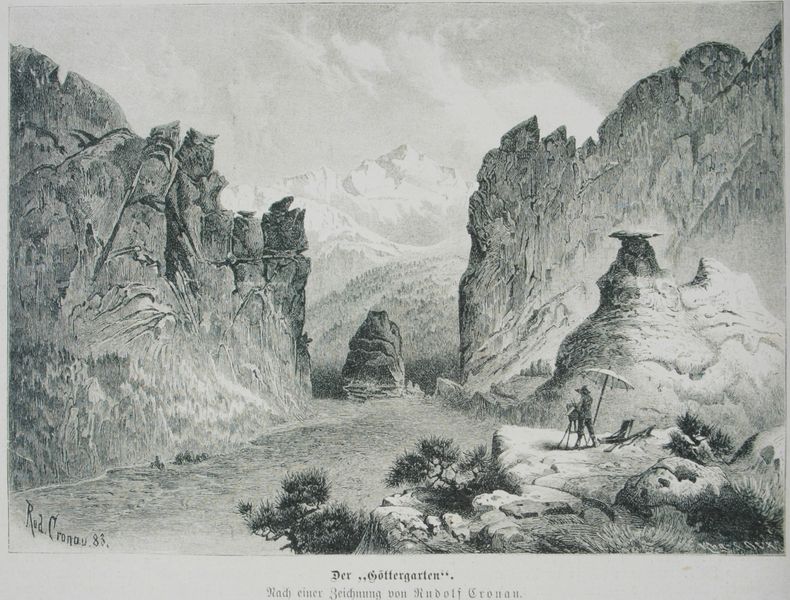
Titel: Der Göttergarten
Künstler: Rudolf Cronau
Standort: Münster
Institution: LWL-Landesmuseum für Kunst und Kulturgeschichte
Schlagwörter: baum, berg, felsen, himmel, mann, wasser, weiß, wolken, bäume, landschaft, grau, hell, hut, schwarz, skizze, zeichnung, ausblick, schirm, schnee, sonnenschirm, weg, hose, mensch, stehen, stein, steine, signatur, bach, natur, büsche, gebüsch, pflanzen, tal, wald, wasserfall, garten, schrift, berge, einschnitt, fels, gebirge, klippen, graphik, schlucht, amerika, fluß, inschrift, maler, staffelei, deutsch, panorama, eckig, wälder, lichtung, druck, felsig, radierung, stich, künstler, lithografie, schwarzweiß, text, ecken, kiefer, kiefern, felsvorsprung, gestrüpp, kupferstich, bergpass, rudolf, kantig, latschen, prärie, felsem, fotograf, mahler, kamera, landschaftsmaler, felig, göttergarten, sträuchcer, gebirgr, 88, kieferm, cronau, kanera